Aerial crown-view tile of a tropical tree (Barro Colorado Island, Panama), acquired 20250715:
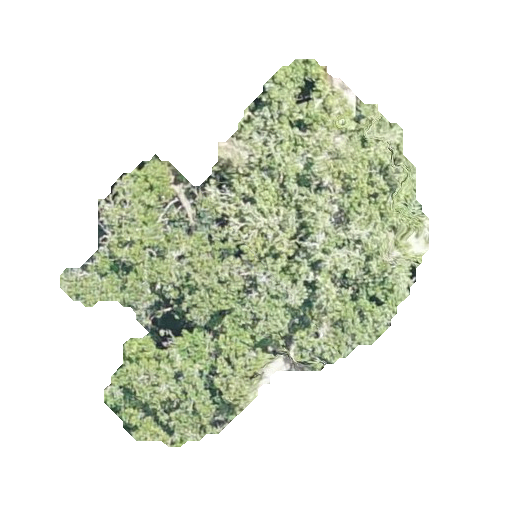
Species: Prioria copaifera
GBIF accepted scientific name: Prioria copaifera
Crown area: 121.679 m²